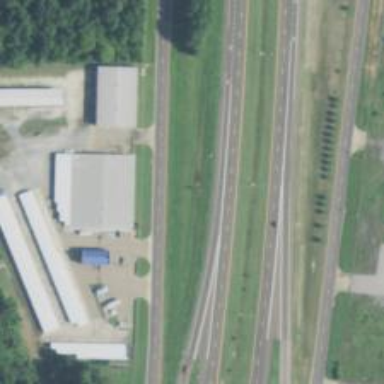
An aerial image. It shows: Secondary road with frontage road.